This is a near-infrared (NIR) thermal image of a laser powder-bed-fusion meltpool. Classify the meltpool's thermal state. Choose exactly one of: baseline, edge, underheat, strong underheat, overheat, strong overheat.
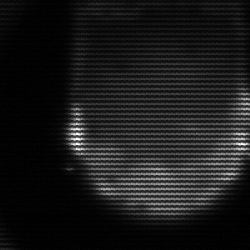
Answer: edge